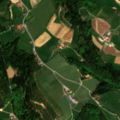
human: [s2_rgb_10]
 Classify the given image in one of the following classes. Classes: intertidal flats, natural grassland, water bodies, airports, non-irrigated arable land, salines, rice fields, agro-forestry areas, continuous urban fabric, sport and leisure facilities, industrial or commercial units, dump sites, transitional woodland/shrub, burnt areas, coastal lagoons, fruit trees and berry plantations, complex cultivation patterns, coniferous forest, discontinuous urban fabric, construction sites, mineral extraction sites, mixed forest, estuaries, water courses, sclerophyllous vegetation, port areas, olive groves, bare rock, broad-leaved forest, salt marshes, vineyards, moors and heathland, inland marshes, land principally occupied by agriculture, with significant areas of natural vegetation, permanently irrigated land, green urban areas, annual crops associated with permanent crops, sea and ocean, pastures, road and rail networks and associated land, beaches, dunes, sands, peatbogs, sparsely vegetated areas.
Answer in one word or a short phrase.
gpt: pastures, complex cultivation patterns, land principally occupied by agriculture, with significant areas of natural vegetation, broad-leaved forest, mixed forest